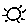
Label: sun